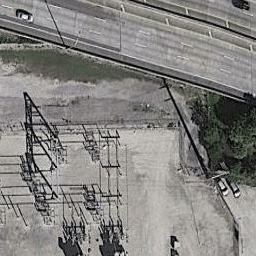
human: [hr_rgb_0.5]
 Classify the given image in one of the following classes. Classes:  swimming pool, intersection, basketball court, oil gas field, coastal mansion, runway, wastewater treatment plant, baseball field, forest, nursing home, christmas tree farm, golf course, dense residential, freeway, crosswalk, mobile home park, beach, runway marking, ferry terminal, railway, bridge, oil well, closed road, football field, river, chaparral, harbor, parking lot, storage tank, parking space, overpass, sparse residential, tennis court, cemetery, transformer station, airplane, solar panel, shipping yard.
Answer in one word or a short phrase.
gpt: transformer station